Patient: sex F, age 27
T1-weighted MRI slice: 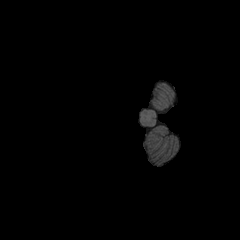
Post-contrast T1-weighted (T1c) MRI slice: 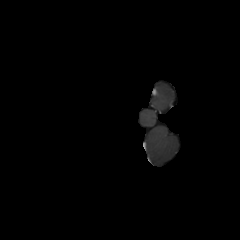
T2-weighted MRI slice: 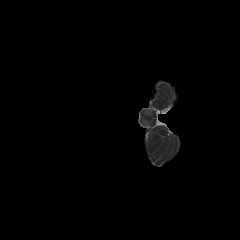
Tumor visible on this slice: no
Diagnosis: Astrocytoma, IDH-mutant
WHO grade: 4